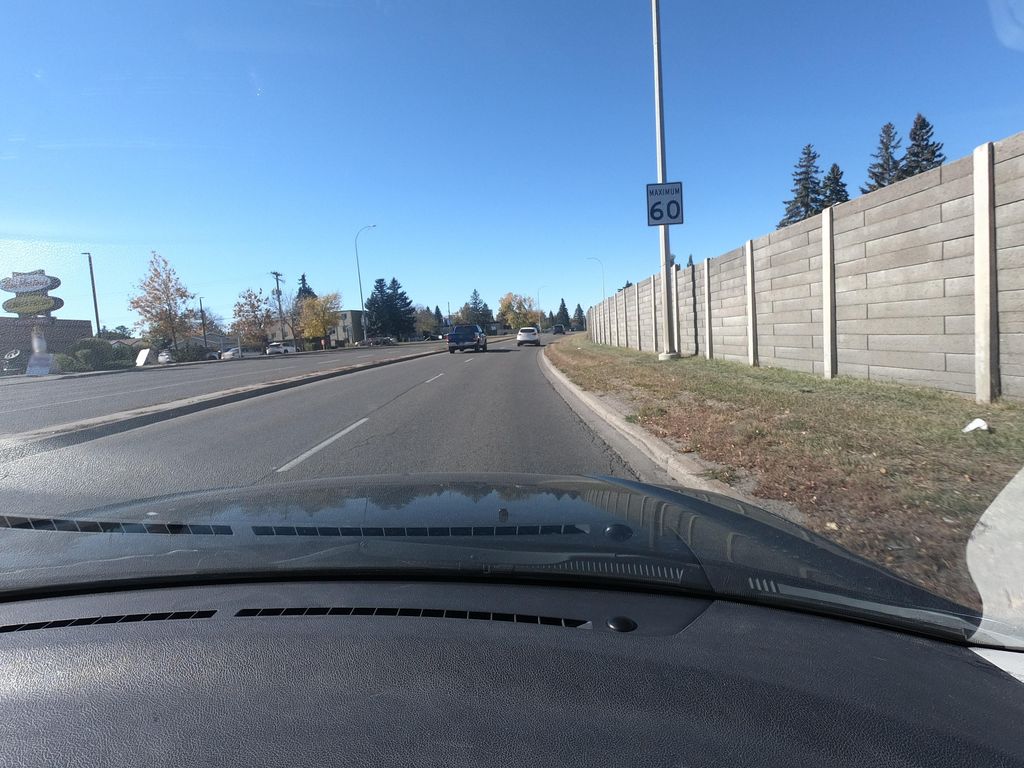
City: calgary